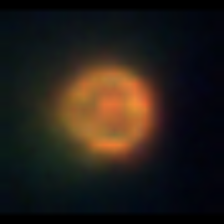
Taxon: NanoPlankton
Group: Other